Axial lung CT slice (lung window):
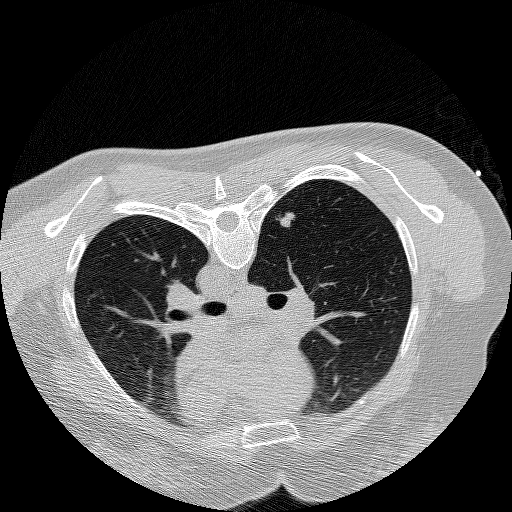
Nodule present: yes
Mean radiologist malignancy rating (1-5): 4.75